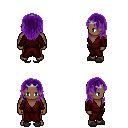
a pixel art fantasy rpg character, male body template, human, dark skin, red robe, red pants, purple long hairstyle, silver tiara, gray slippers, four views (front, back, left, right), 2x2 character sprite sheet, small pixel art, hard edges, no anti-aliasing